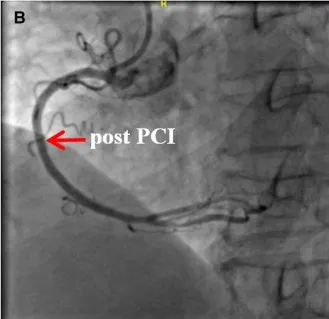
The results of coronary angiography.
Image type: radiology (x_ray)